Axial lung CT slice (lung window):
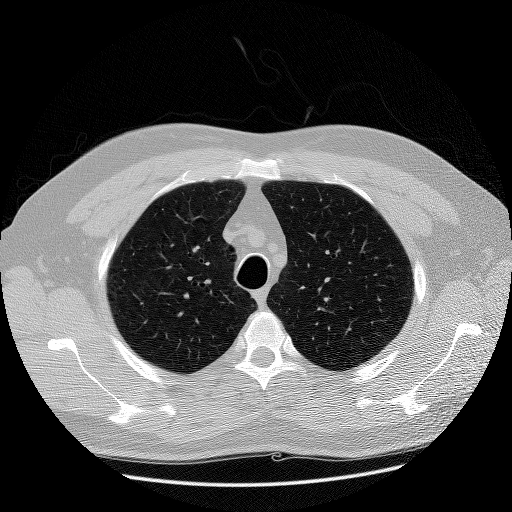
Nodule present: no